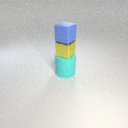
large cyan rubber cylinder below small blue rubber cube